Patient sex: M
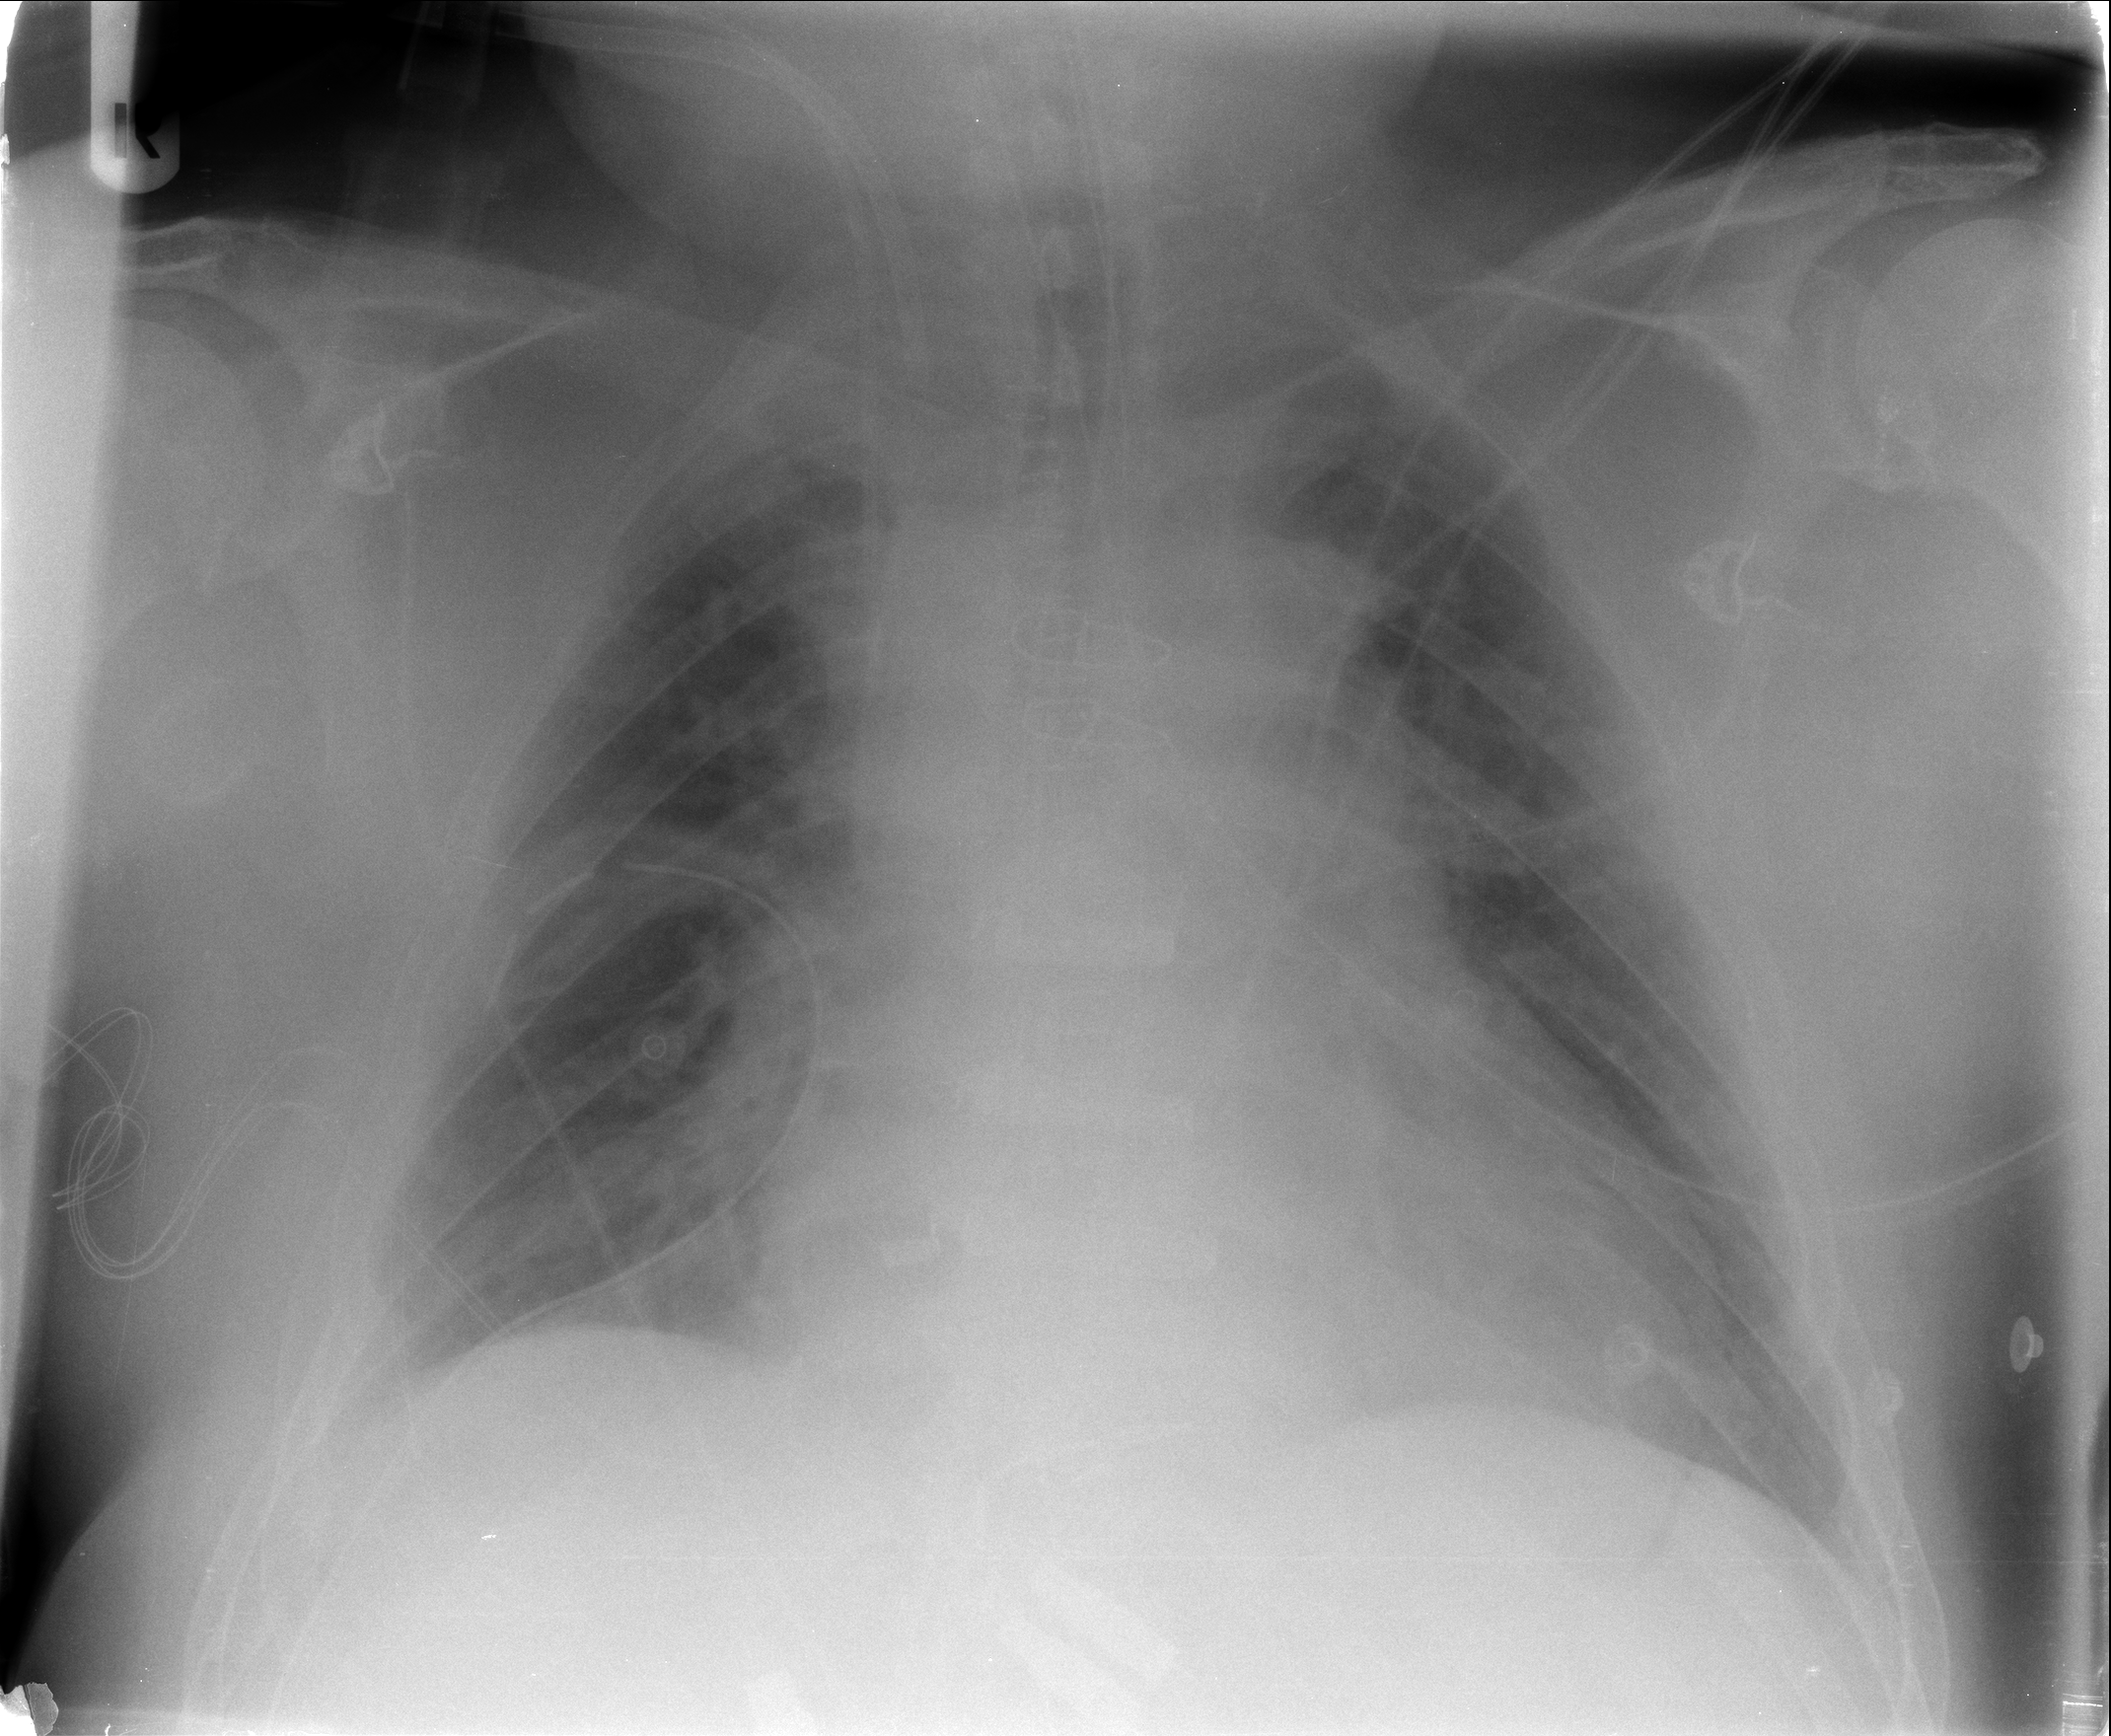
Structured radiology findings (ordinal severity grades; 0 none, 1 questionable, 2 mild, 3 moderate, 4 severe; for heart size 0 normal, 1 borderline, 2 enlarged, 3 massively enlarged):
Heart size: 2
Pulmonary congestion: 2
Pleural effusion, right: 2
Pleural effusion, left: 0
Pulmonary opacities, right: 0
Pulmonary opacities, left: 0
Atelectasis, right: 2
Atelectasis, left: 0